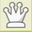
Piece: wQ